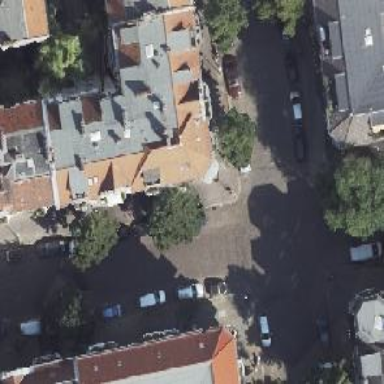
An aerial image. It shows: Bicycle parking located on the sidewalk.